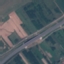
Land use / land cover: Highway